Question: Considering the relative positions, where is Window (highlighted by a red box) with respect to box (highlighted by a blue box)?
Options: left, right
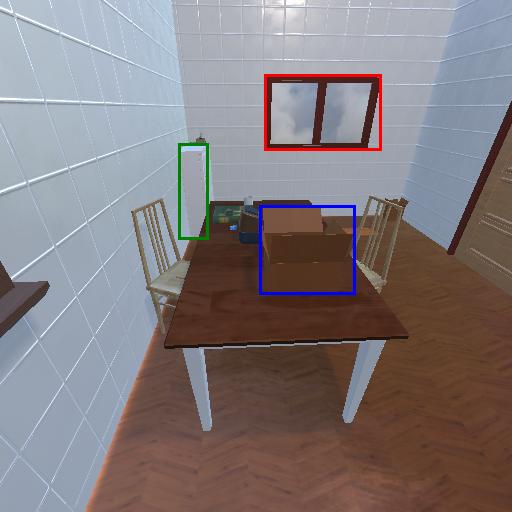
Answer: left